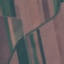
Land use / land cover class: AnnualCrop